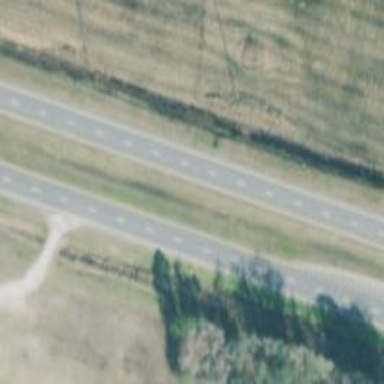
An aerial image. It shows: Trunk expressway with asphalt surface. It is dual carriageway.